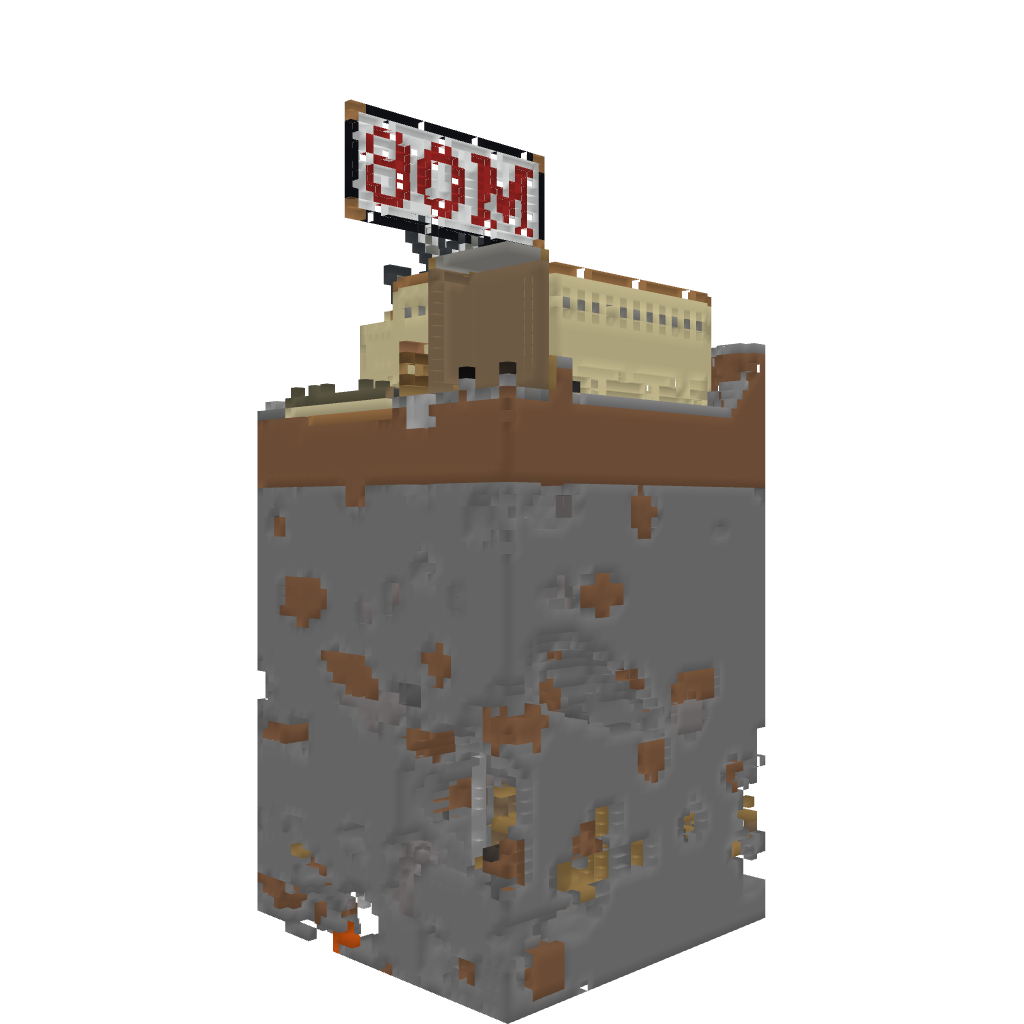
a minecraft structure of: Mob Arena - good for servers